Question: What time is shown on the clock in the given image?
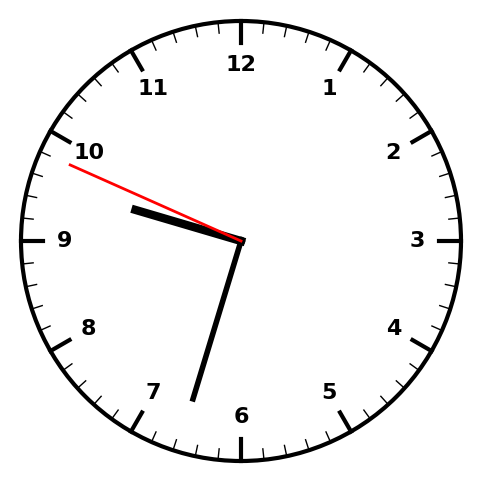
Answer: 09:32:49